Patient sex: M
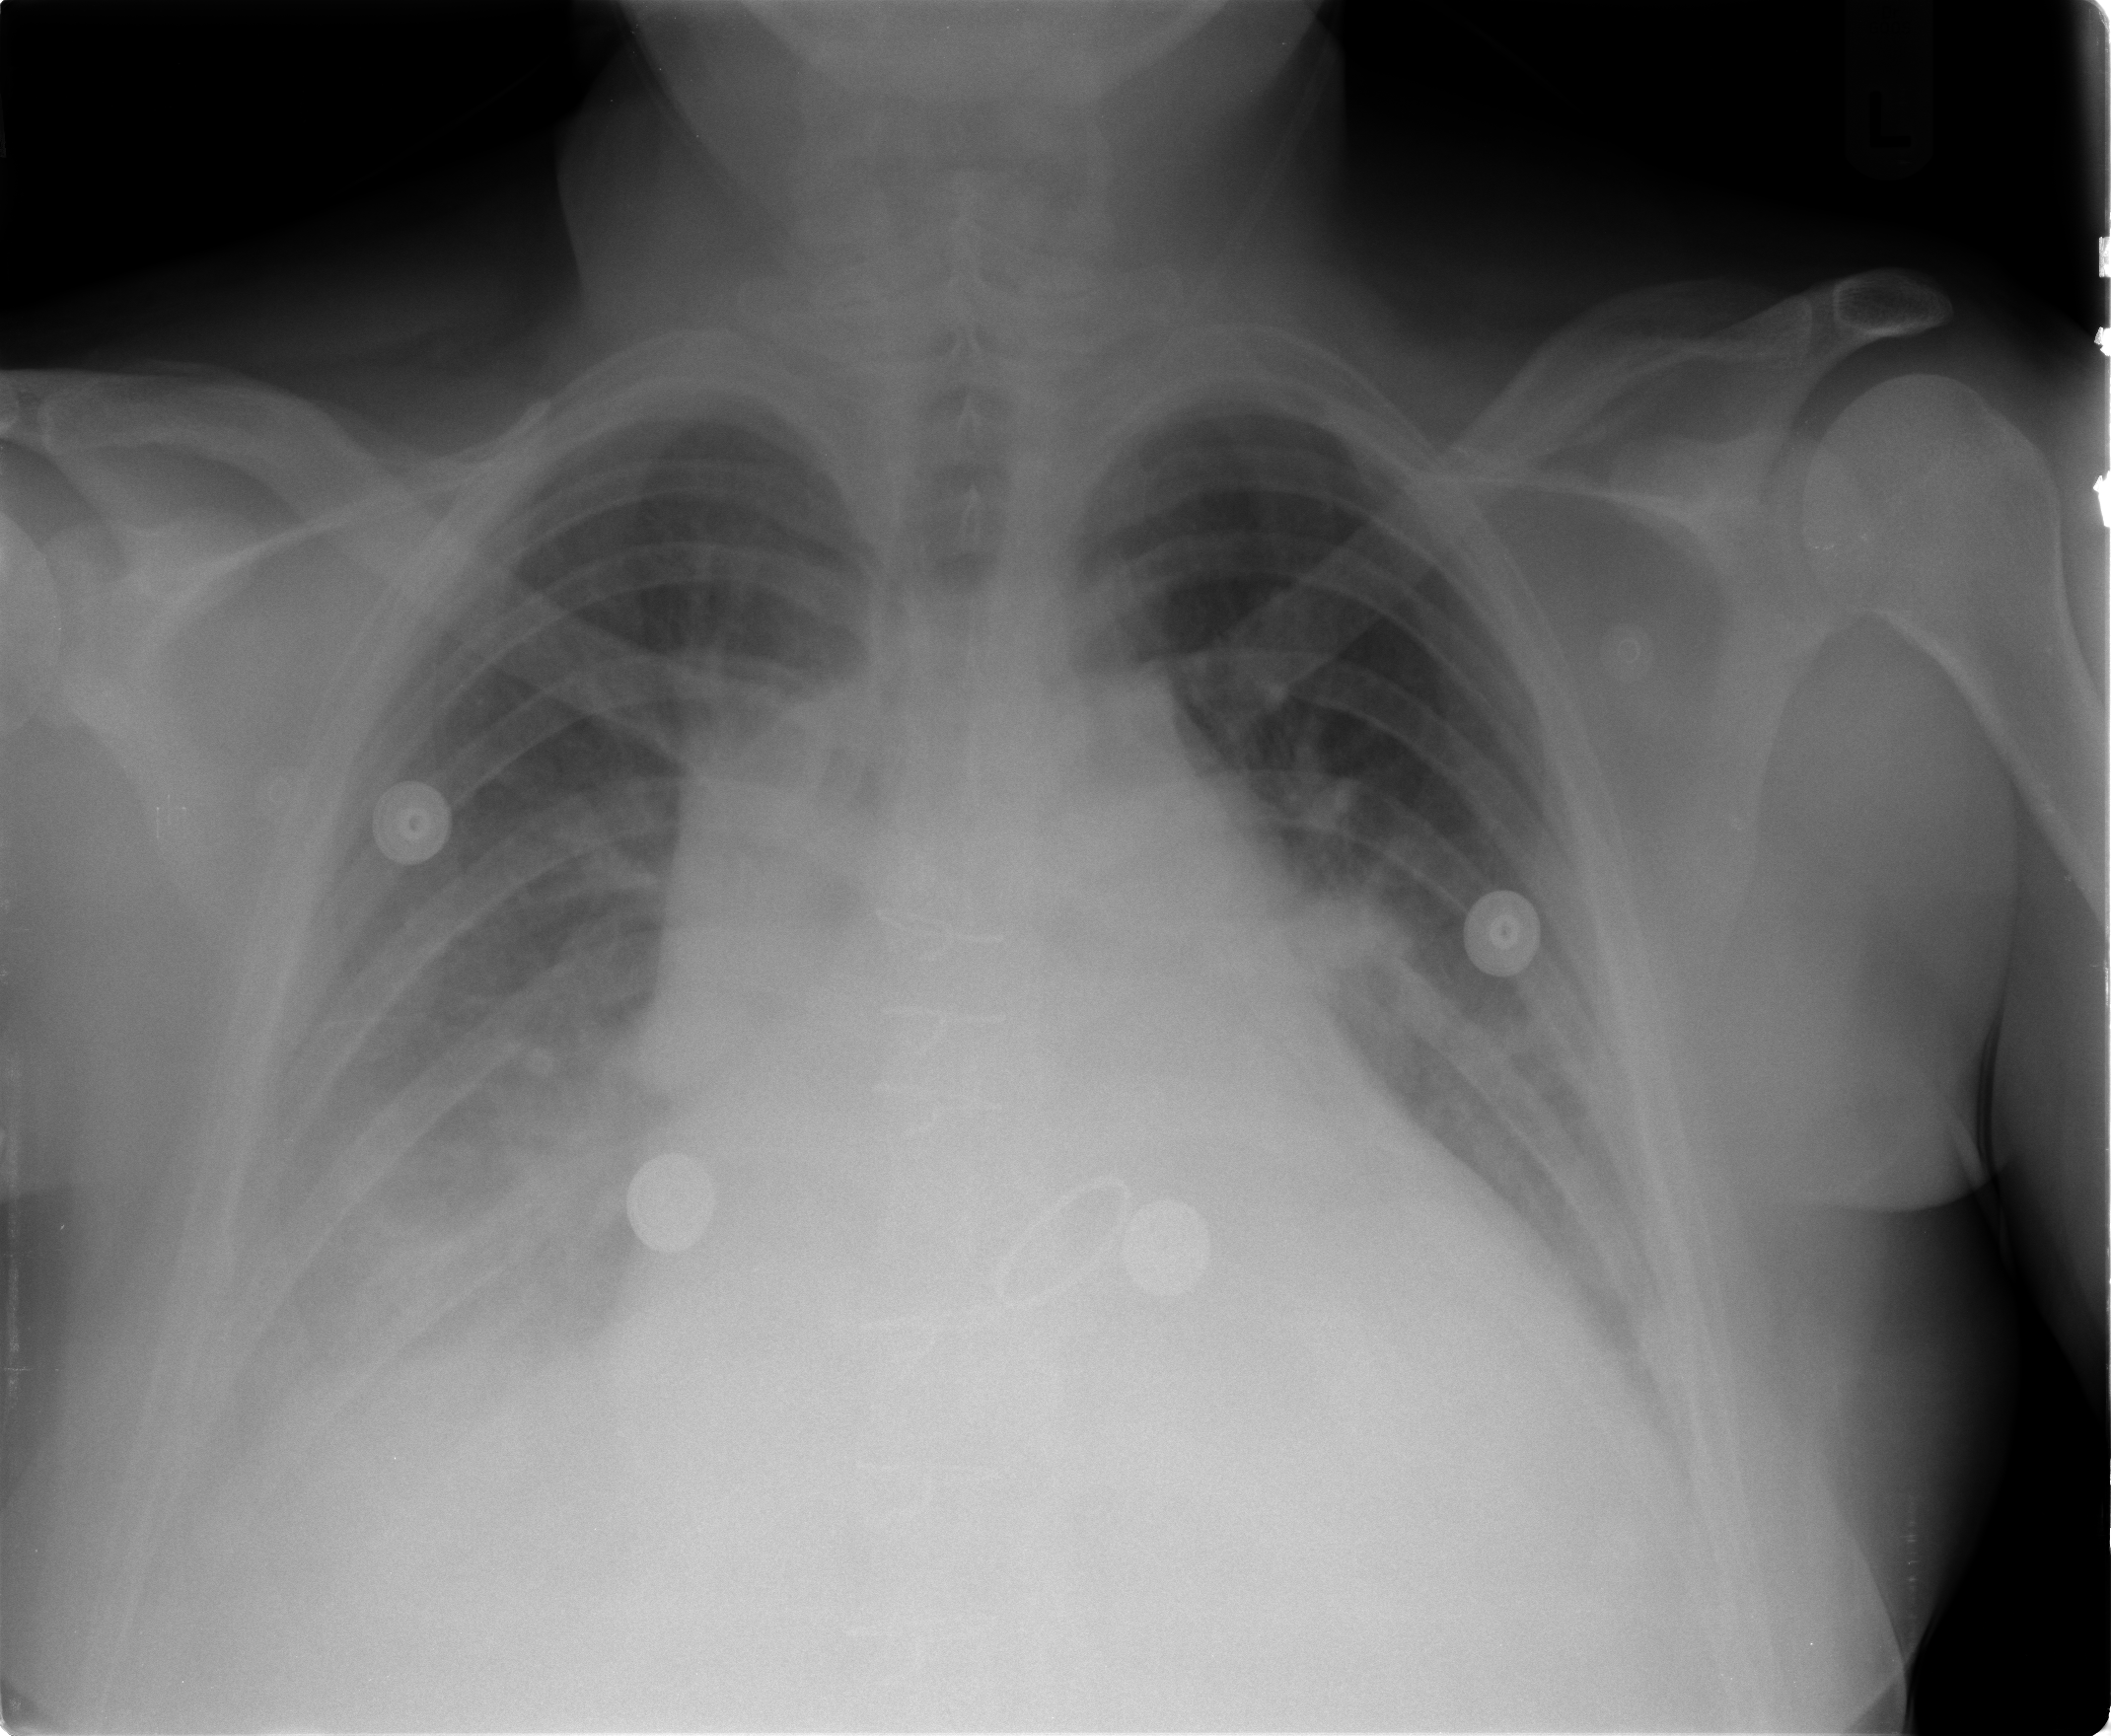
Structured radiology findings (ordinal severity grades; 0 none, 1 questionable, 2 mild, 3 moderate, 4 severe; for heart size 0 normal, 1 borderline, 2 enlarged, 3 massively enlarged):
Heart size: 2
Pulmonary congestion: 2
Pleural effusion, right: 2
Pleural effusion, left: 1
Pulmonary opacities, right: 2
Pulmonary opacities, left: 0
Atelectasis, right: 2
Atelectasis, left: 0